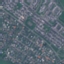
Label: Residential